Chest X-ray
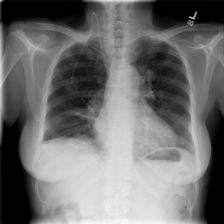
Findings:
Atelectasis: negative
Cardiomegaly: negative
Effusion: negative
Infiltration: negative
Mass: positive
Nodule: negative
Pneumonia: negative
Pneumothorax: negative
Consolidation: negative
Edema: negative
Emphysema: negative
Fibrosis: negative
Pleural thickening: negative
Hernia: negative